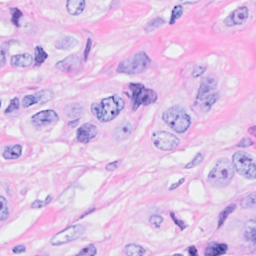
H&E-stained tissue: Breast